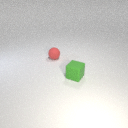
small red rubber sphere to the left of small green rubber cube